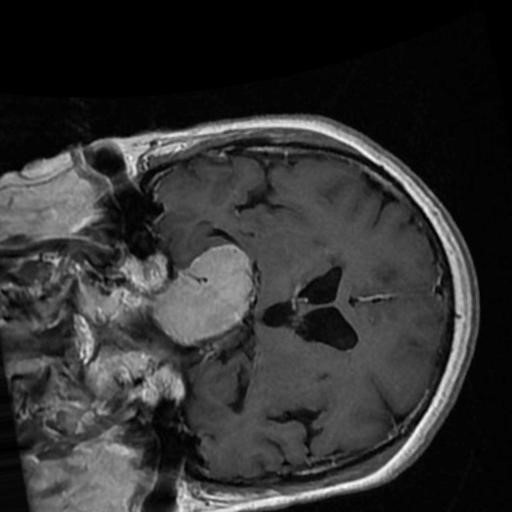
Label: brain_menin